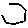
Label: hexagon